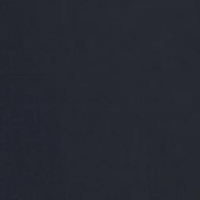
EUNIS habitat code: 14
Species observed at this site:
Phylloscopus collybita
Larus michahellis
Mareca strepera
Carduelis carduelis
Larus canus